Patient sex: M
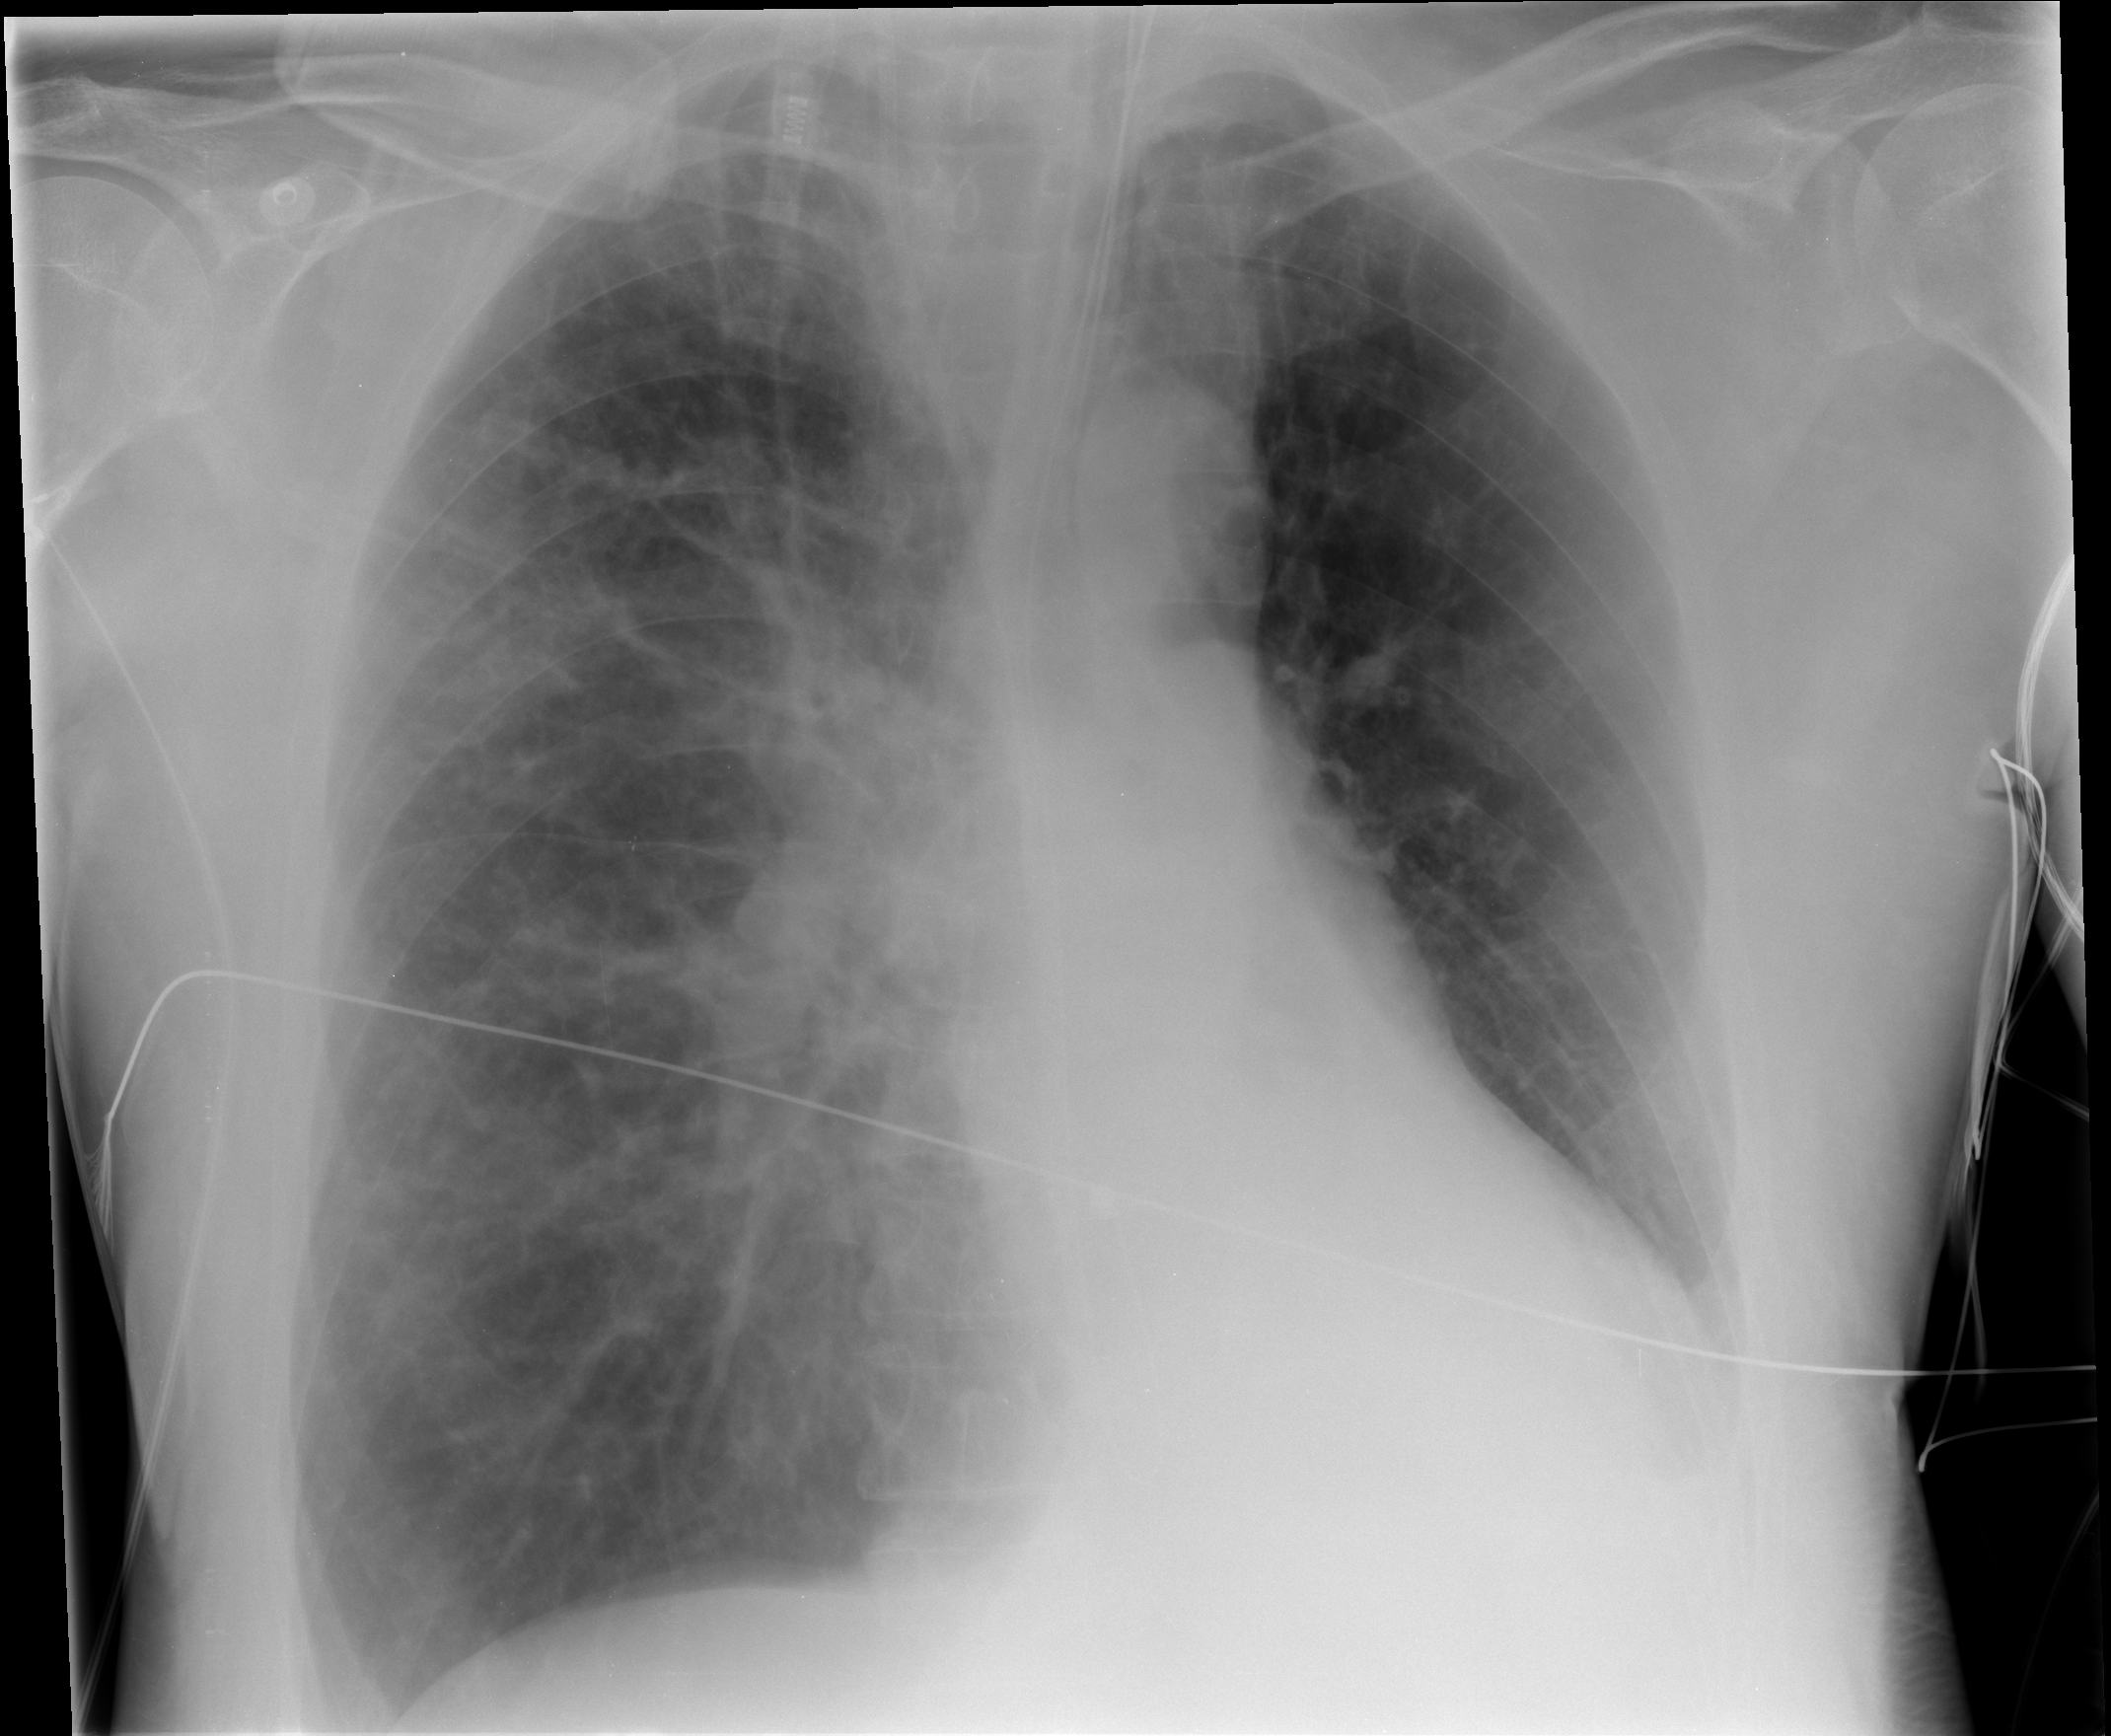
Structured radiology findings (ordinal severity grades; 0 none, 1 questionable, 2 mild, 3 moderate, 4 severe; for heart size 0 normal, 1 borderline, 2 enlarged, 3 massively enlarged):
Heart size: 2
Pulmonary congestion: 2
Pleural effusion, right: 1
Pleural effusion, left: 2
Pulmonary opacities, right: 2
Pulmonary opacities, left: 0
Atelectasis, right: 2
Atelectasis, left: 2